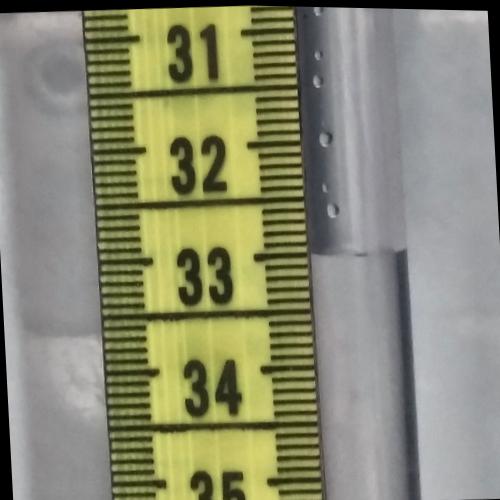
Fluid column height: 33.0 cm